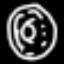
Label: donut